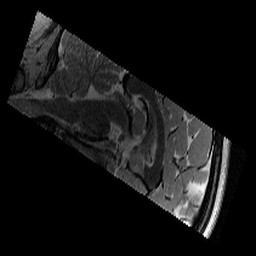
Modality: T2w
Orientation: sagittal
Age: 10
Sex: female
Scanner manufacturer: siemens
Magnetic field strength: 3 T
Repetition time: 9.23 s
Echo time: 0.067 s